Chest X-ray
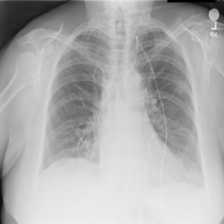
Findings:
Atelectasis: negative
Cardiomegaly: negative
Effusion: positive
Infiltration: negative
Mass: negative
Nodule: positive
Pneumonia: negative
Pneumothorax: negative
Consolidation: negative
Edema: negative
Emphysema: negative
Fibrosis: negative
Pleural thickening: negative
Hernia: negative